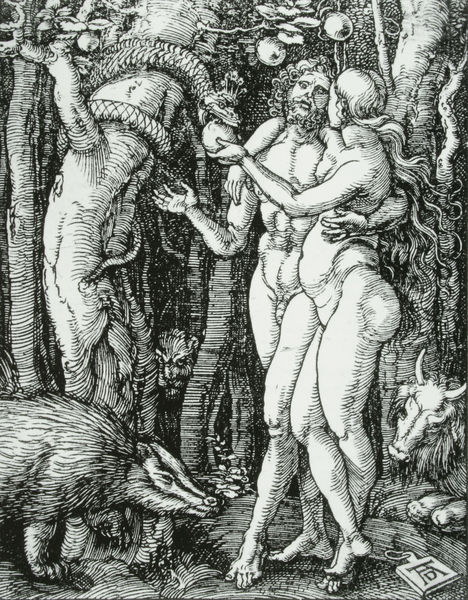
Titel: Kleine Passion - Der Sündenfall
Künstler: Albrecht Dürer
Standort: viele Standorte
Institution: Seriendruck
Schlagwörter: akt, baum, blätter, gott, kopf, körper, mann, nackt, weiß, akte, bäume, äste, frau, grau, haar, schwarz, szene, zeichnung, blick, obst, park, tier, tiere, alt, bart, anatomie, arme, bibel, blicke, stehen, vollbart, hände, schauen, signatur, ast, baumstamm, erde, kühe, wind, boden, dunkelheit, haare, paar, locken, renaissance, wald, esel, affe, frucht, früchte, garten, beine, apfel, äpfel, bein, füße, gesäß, hintern, holzschnitt, liebe, umarmung, risse, kuh, rind, linien, stämme, wild, tafel, muskeln, inschrift, bauch, ad, scham, zehen, striche, umarmen, adam, eva, paradies, penis, schwein, religion, geben, sex, druck, initialen, monogramm, schraffur, schraffuren, radierung, stich, erkenntnis, schlange, reichen, ehepaar, verführung, wurzeln, nähe, sündenfall, christlich, hölle, teufel, geäst, versuchung, rinde, eden, diskussion, löwe, hörner, dürer, wildschwein, kupferstich, sünde, vertreibung, schlängeln, ochse, stier, ziege, adam und eva, baum der erkenntnis, garten eden, genesis, eber, testament, pferdeschwanz, stick, region, zuwendung, albrecht, albrecht dürer, verbot, schöpfung, bltter, biest, beißen, täfelchen, schlangenschwanz, erbsünde, schlangenkopf, verboten, wissen, adam eva, alpha omega, bäuchlein, dachs, reptiel, sexs, temperamente, waschbrettbauch, wildsau, garten von eden, veruschung, schlanger, sürer, evaadam, 666, erste menschen